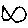
Label: fish